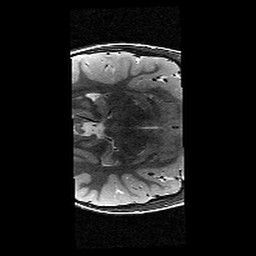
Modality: T2w
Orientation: axial
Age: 10
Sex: female
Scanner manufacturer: siemens
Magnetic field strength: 3 T
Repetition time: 9.23 s
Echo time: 0.067 s